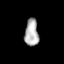
Tissue: prostate
Cell type: Fibroblasts
Senescence score: 0.7837
Nuclear area (px): 369
Mean DAPI intensity: 175.58